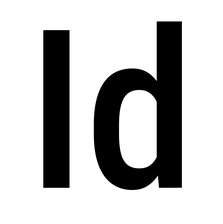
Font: Roboto_Condensed_Medium